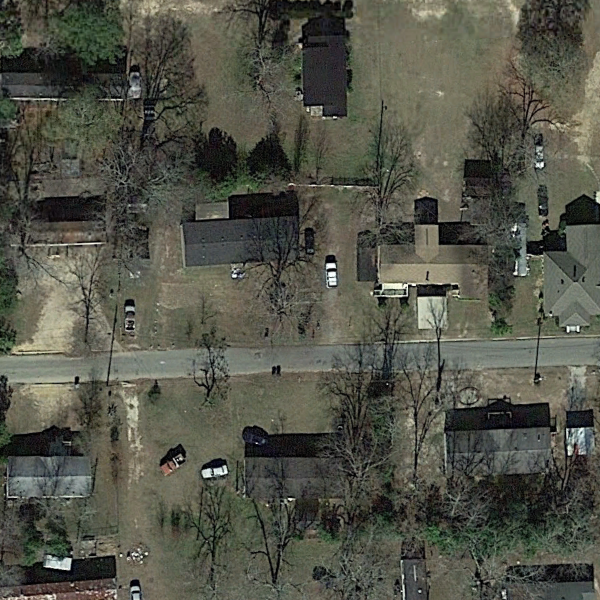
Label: MediumResidential